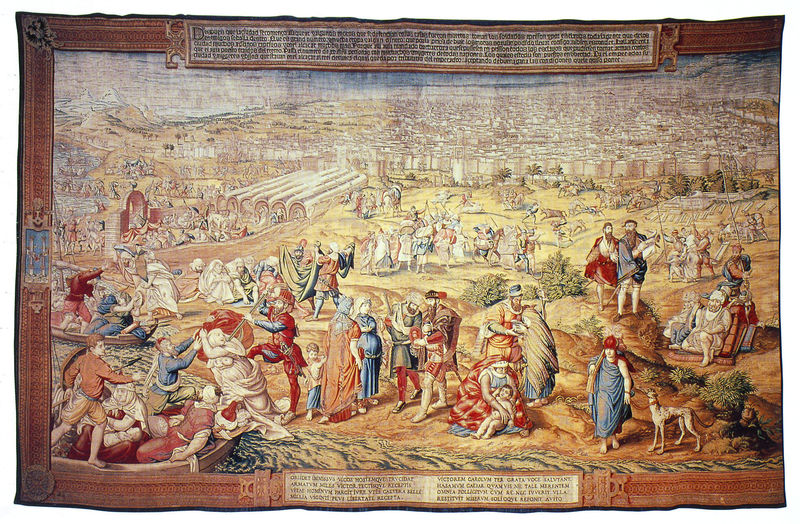
Titel: Der Tunis-Feldzug Karls V.; Die Eroberung und Plünderung von Tunis
Künstler: Jan Cornelisz Vermeyen
Institution: Madrid, Palacio Real, Patrimonio Nacional
Schlagwörter: blau, kampf, mann, wasser, frauen, landschaft, menschen, sand, stadt, bunt, frau, männer, weiss, hund, rot, teppich, alt, geschichte, mord, rahmen, tot, feld, büsche, stoff, tücher, kind, boot, boote, handel, kinder, schiffe, schrift, italien, venedig, leine, wüste, banner, schlacht, könig, lanze, soldaten, gobelin, wandteppich, inschrift, flucht, orient, schwert, schwerter, waffen, überfall, seefahrt, hilfe, krieger, historienmalerei, florenz, tapisserie, ankunft, mild, textil, jerusalem, gewebt, weben, helfen, tunnel, schlachtfeld, zelte, botte, türken, kinde, kindermord, bethlehem, belagerung, historien, textilie, hindergrund, turbana